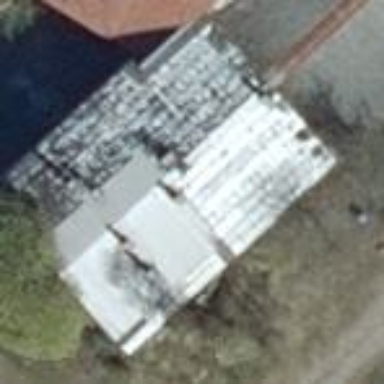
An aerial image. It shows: Historic industrial building made of stone and brick. It is now used for residential purposes.